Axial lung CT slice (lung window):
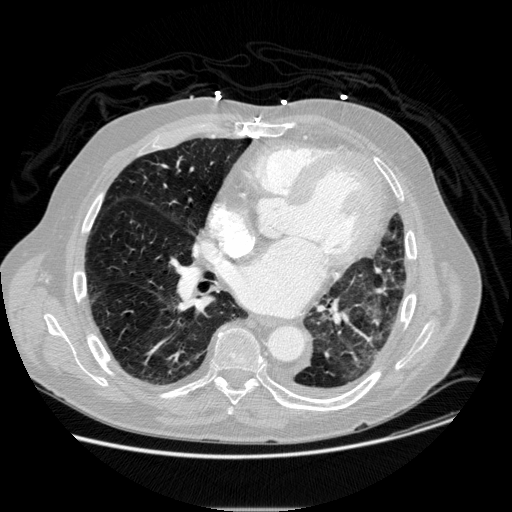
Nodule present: no